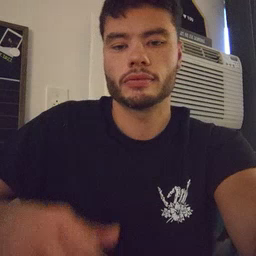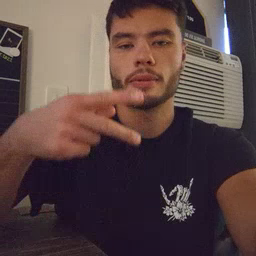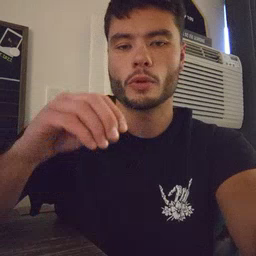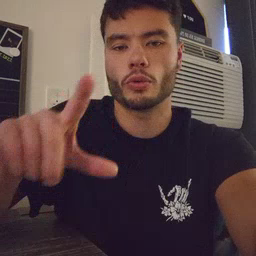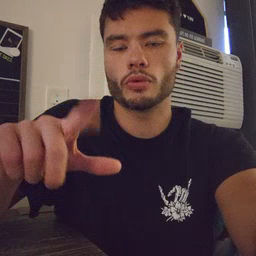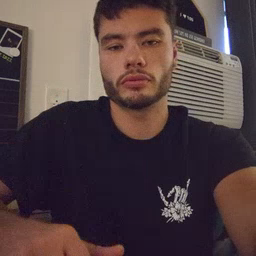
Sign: pool